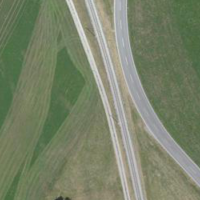
EUNIS habitat code: 52
Species observed at this site:
Milvus milvus
Buteo buteo
Larus michahellis